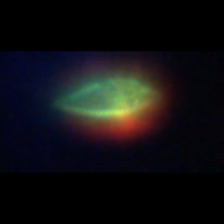
Taxon: Prorocentrum
Group: Dinoflagellates